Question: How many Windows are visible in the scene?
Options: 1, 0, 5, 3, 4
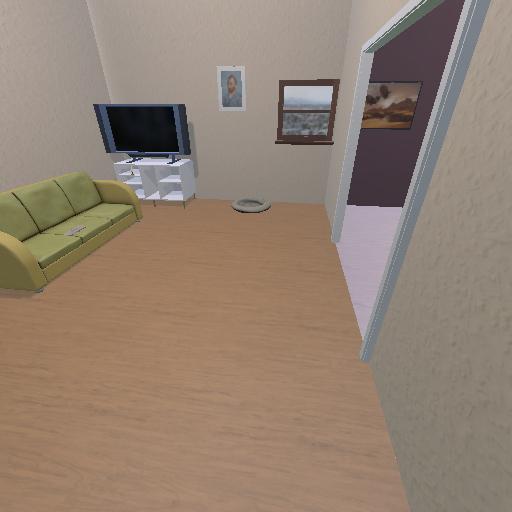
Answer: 1